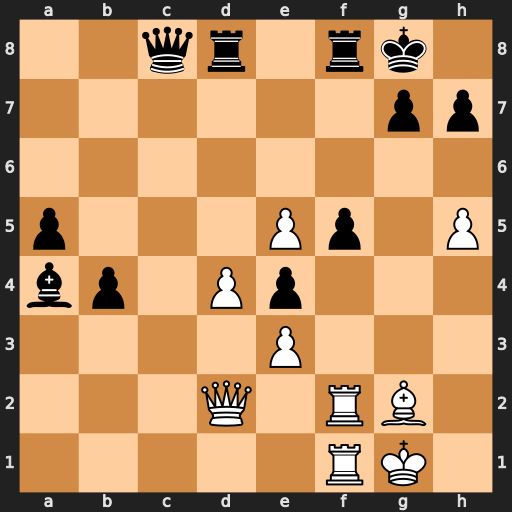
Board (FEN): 2qr1rk1/6pp/8/p3Pp1P/bp1Pp3/4P3/3Q1RB1/5RK1
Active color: w
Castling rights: -
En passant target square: -
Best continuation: Qa2+ b3 Qxa4